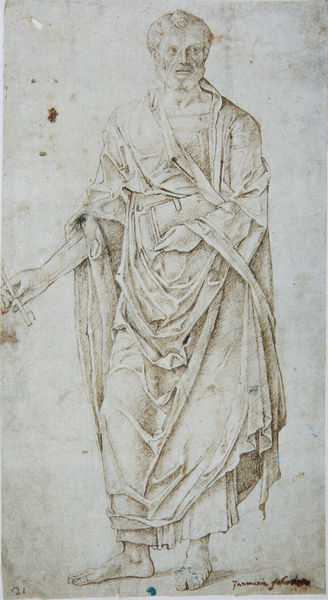
Titel: Heiliger Petrus
Künstler: Giovanni Maria Falconetto
Standort: Verona
Institution: Fondazione Miniscalchi Erizzo
Schlagwörter: blau, feder, hand, kopf, mann, nackt, umhang, weiß, ausschnitt, geste, grau, haar, kleid, licht, mund, nase, schwarz, skizze, zeichnung, blick, tuch, rock, alt, bart, arm, augen, bibel, falten, gesicht, halten, haupt, kleidung, mensch, stehen, stein, vollbart, hals, hände, porträt, signatur, kirche, auge, figur, gewand, haare, mantel, pose, stehend, stoff, lippe, locke, locken, renaissance, schulter, stock, statue, füße, papier, alter mann, studie, signiert, papst, falte, ernst, draperie, sandalen, faltenwurf, zehen, zeigen, barfuss, tusche, buch, fuss, religion, linie, fus, groß, entwurf, statuette, stift, halbglatze, bleistiftzeichnung, ganzfigur, flecken, römer, barhäuptig, antik, toga, heiliger, schlüsselbein, gelehrter, schlüssel, weiser, tunika, grieche, petrus, rötel, antikisch, gewandfalten, heilige schrift, barfüssig, federzeichnung, zeichung, petersdom, handzeichnung, sugnatur, apostel, muns, enwurf, evangelist, gewandt, paulus, draperien, ärme, gewandung, gewant, beliestift, gruhaarig, heilog, klediugn, nackte füße, haöbglatze, staut, toche, griecher